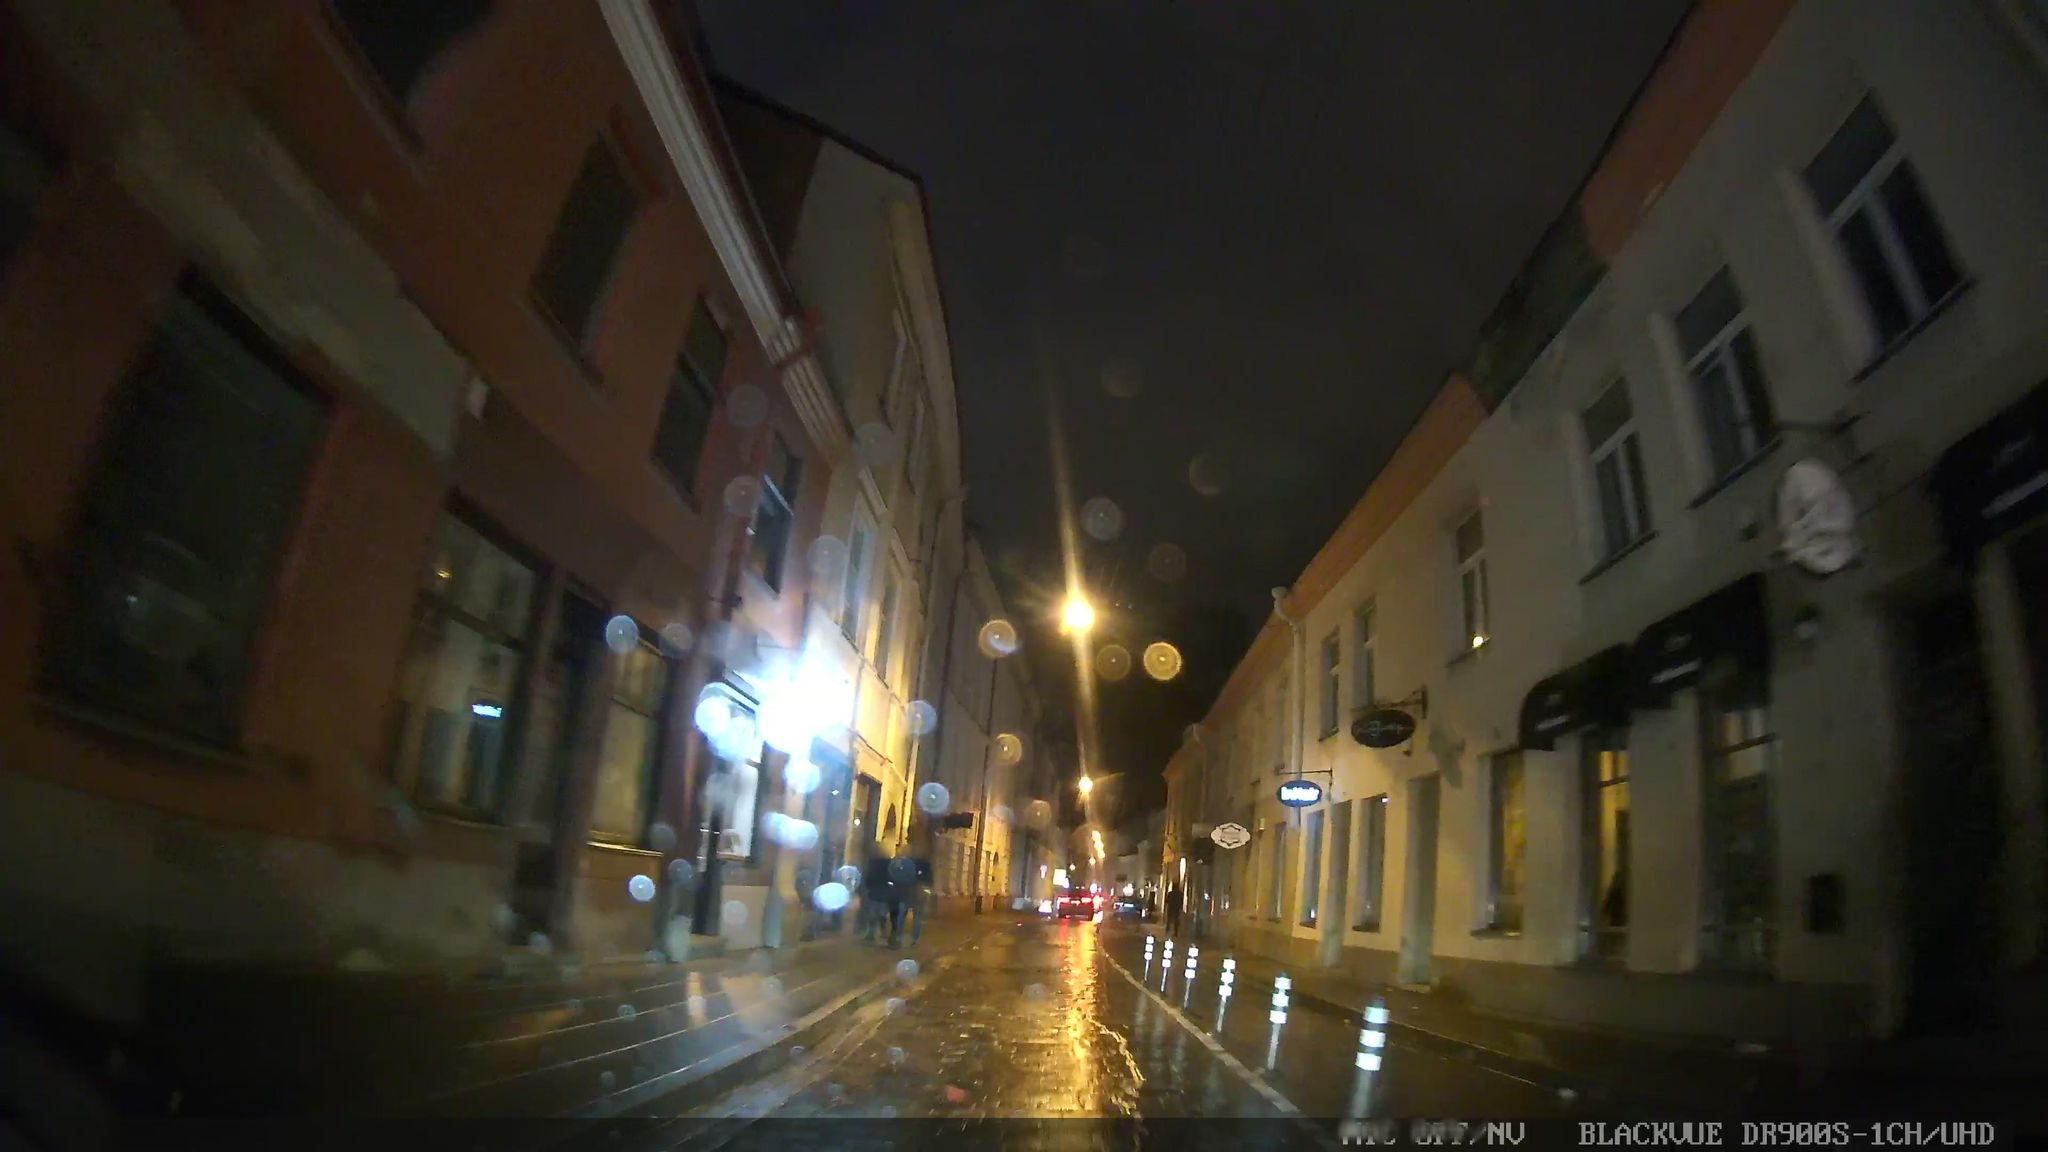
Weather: clear
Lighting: night
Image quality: slightly poor
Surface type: driving surface
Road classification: unclassified
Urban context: urban centre
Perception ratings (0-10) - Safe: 2.63, Lively: 6.54, Beautiful: 4.27, Boring: 3.53, Depressing: 3.16, Wealthy: 3.17